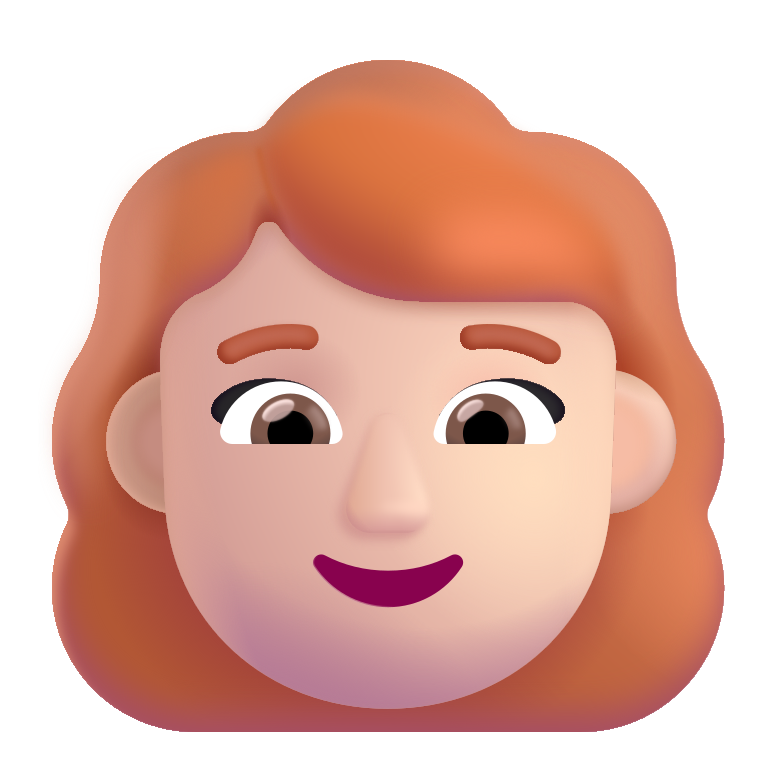
woman red hair color light